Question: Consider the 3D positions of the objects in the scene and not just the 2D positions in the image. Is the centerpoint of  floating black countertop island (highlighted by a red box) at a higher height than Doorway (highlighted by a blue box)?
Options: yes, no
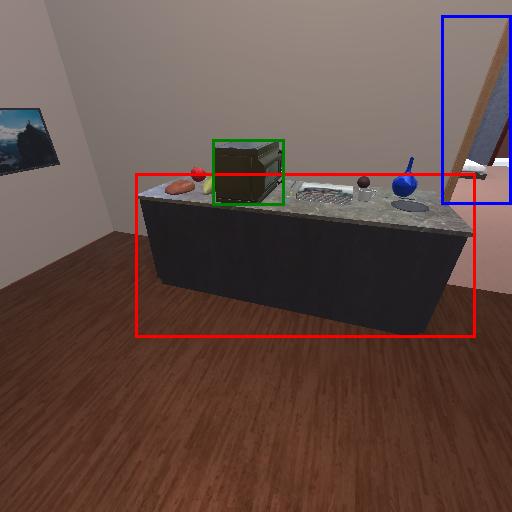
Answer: yes